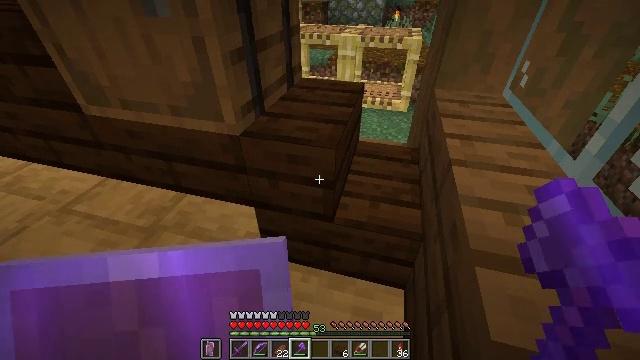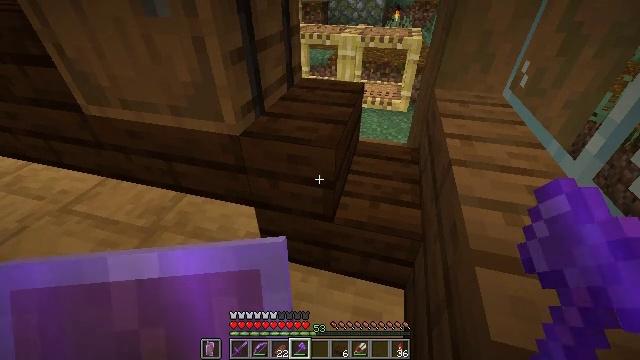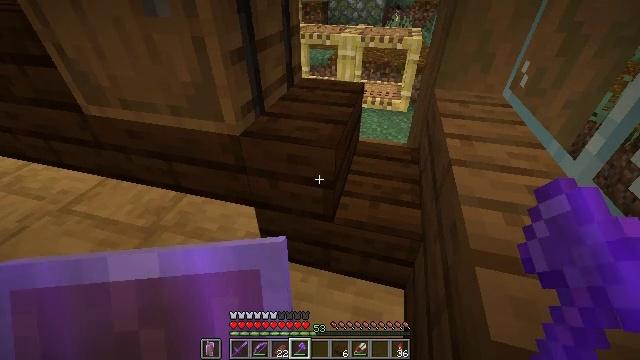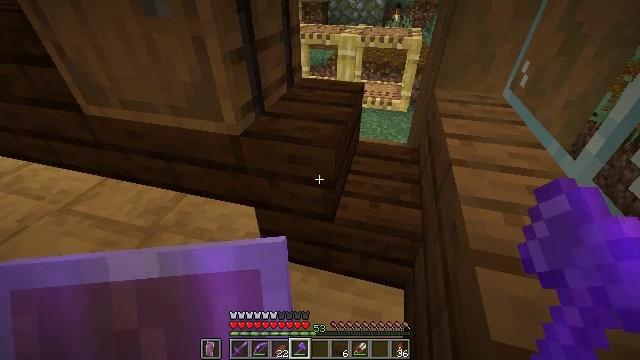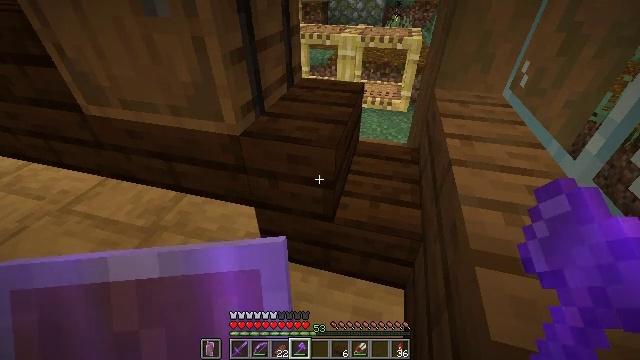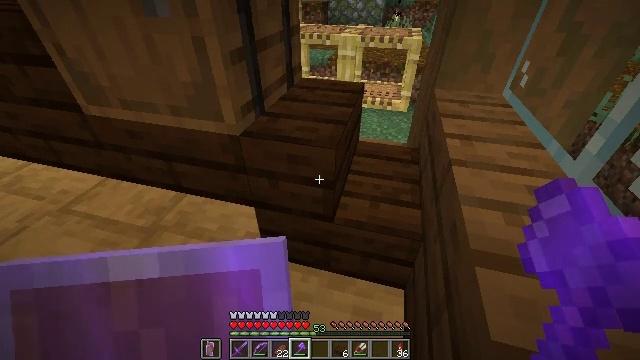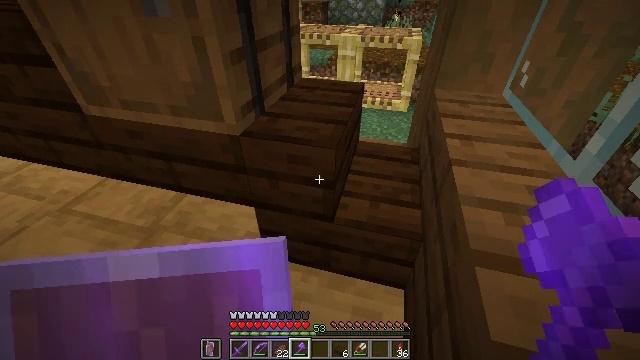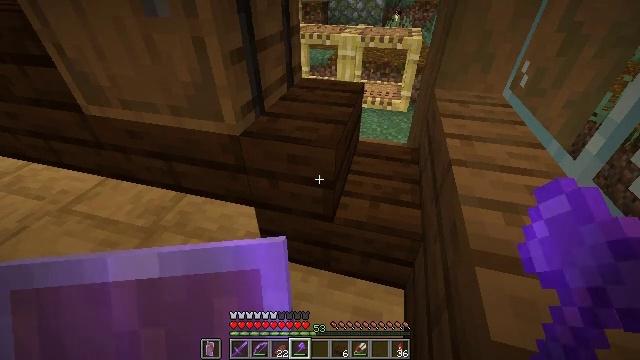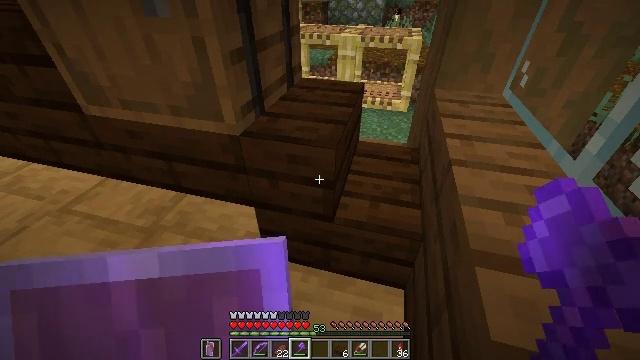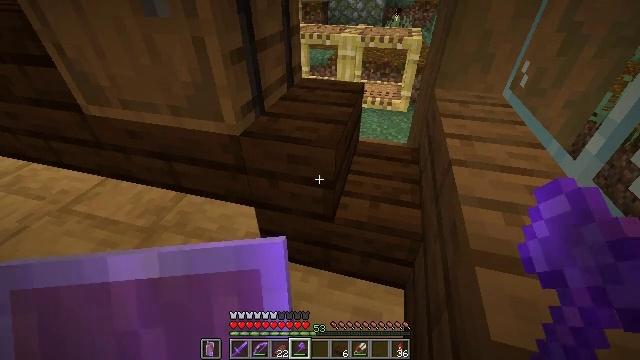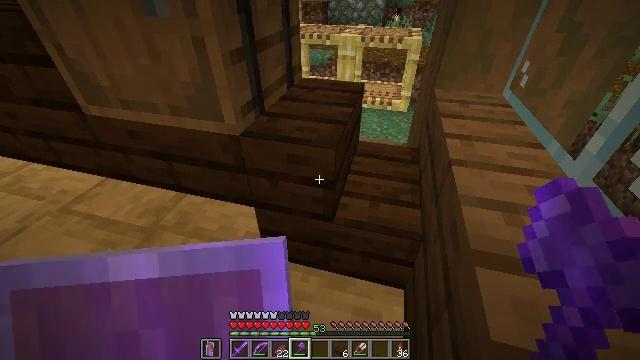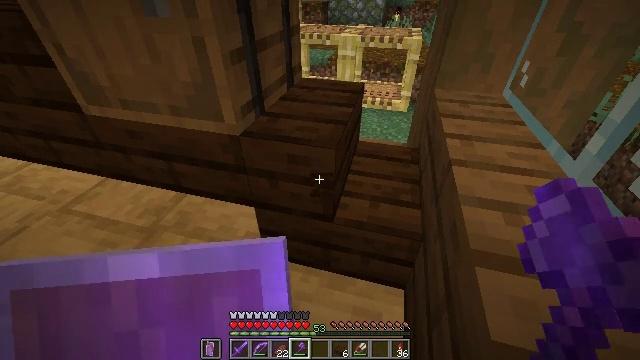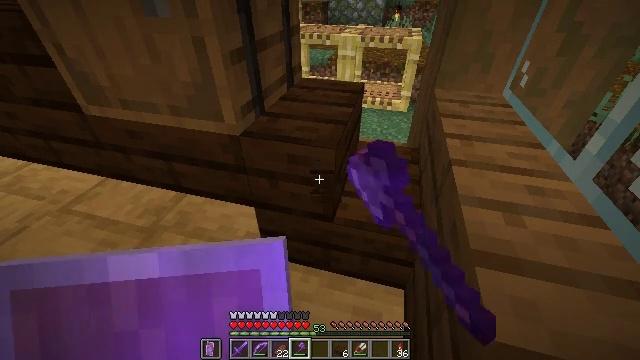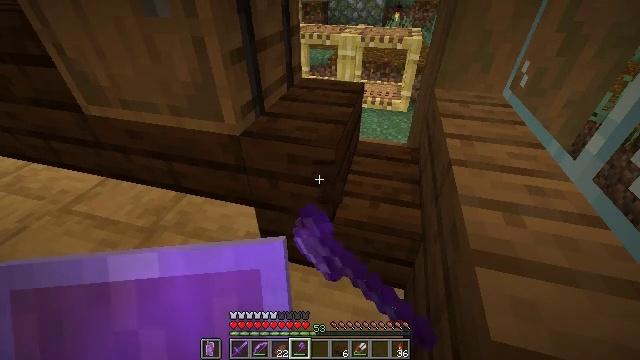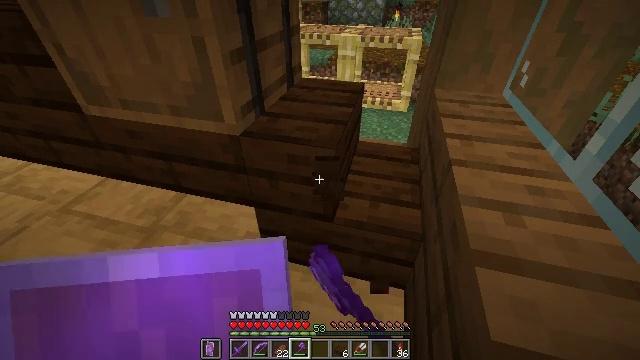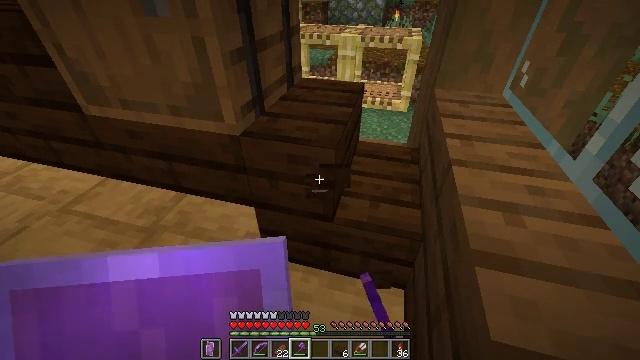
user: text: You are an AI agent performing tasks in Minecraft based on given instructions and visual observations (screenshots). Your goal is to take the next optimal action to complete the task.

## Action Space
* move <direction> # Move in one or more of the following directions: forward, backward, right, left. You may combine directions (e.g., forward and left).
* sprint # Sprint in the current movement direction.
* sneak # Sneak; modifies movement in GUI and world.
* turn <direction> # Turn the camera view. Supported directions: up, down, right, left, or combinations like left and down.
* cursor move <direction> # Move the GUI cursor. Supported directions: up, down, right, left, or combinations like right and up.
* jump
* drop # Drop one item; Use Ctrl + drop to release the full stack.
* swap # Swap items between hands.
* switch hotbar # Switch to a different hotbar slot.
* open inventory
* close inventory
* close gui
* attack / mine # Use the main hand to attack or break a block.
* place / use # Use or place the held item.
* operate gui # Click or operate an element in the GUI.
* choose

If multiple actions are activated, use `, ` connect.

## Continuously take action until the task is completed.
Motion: motion action
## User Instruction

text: Mine dark oak stairs from a structure.
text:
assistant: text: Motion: no_op
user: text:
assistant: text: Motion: no_op
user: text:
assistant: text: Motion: no_op
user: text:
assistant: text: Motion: no_op
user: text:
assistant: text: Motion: no_op
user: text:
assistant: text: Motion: no_op
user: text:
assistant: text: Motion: no_op
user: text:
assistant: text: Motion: no_op
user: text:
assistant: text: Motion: no_op
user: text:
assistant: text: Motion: no_op
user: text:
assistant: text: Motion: attack / mine
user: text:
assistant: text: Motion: attack / mine
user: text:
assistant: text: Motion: attack / mine
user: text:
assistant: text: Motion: attack / mine
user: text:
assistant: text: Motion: no_op
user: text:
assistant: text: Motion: no_op
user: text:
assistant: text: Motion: no_op
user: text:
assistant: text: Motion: no_op
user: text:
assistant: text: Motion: no_op
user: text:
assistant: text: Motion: attack / mine
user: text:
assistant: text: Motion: attack / mine
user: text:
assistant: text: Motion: attack / mine
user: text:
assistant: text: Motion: no_op
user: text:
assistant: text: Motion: no_op
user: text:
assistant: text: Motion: no_op
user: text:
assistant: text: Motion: no_op